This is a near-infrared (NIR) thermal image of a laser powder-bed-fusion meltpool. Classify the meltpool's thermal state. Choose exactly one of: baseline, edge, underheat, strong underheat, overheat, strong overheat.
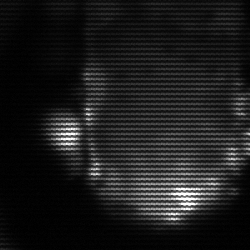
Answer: baseline